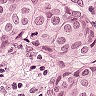
Metastatic tissue present: yes